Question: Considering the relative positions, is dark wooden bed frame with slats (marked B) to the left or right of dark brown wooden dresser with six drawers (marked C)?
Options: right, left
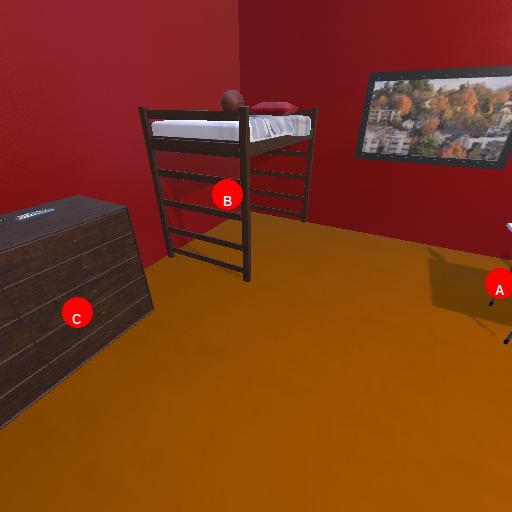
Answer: right